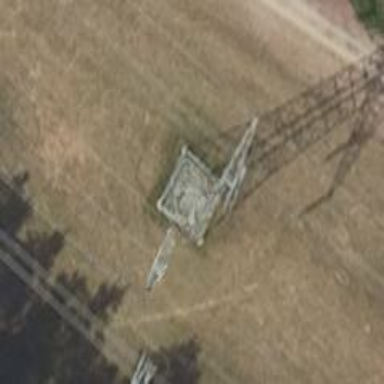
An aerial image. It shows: Power tower.